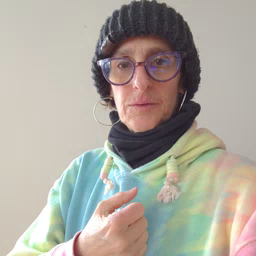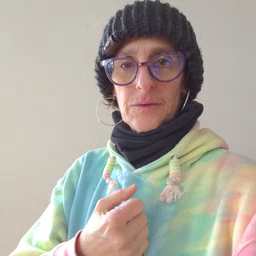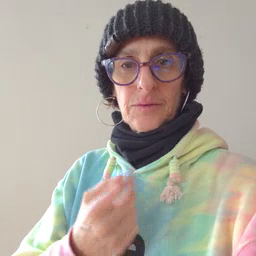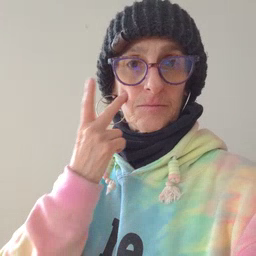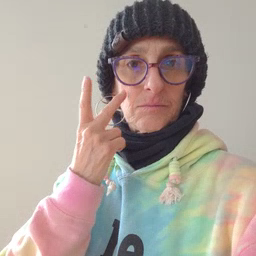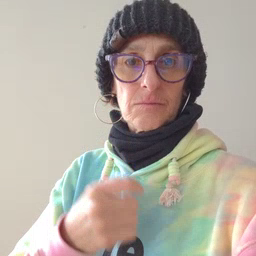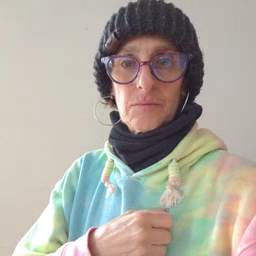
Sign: see